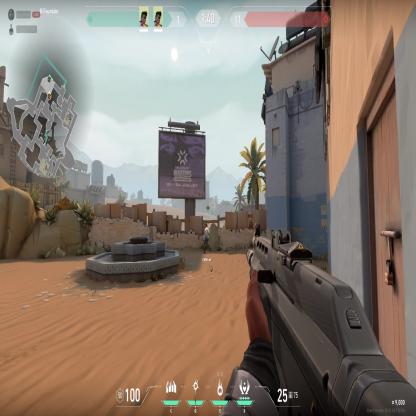
Label: teammate